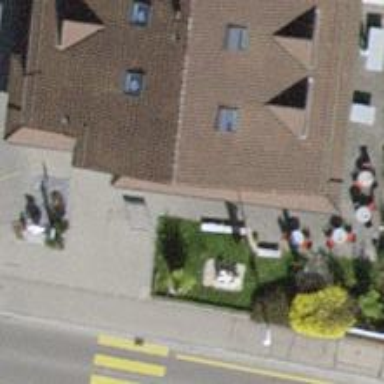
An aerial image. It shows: Cafe.